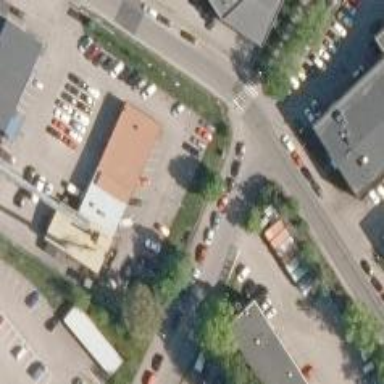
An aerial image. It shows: Asphalt footway.